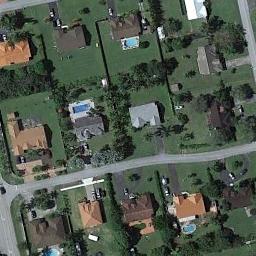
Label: medium_residential